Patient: sex M, age 42
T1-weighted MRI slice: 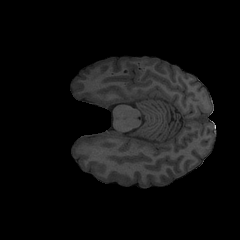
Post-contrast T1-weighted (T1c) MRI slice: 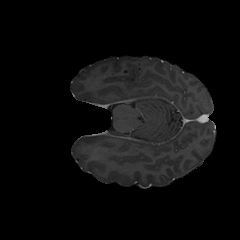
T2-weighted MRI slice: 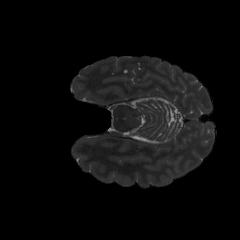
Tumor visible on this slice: no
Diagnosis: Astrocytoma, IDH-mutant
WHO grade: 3